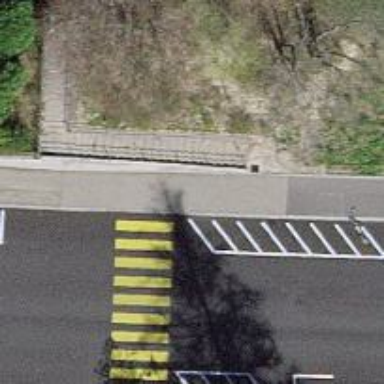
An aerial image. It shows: Kerb barrier.